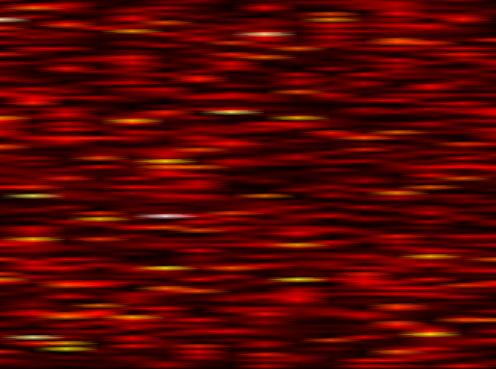
Label: FOFDM